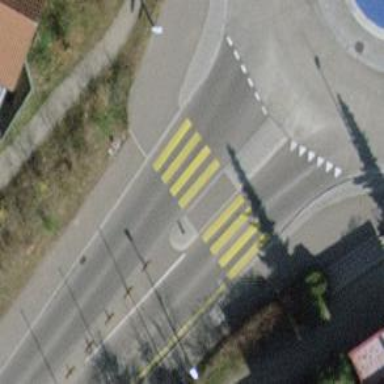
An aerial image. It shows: Uncontrolled crossing with pedestrian island.